Question: I was able to successfully install matplotlib; however, when I run my code, I don't get an error, but instead the Python icon bouncing over and over again.

I don't know if it has anything to do with
'''
from rcParamsSettings import *
'''
I don't have any idea what that is, but if I try to run it with that line uncommented out, I get
'''
ImportError: No module named rcParamsSettings
'''
Here's the code I'm trying to run:
'''
import pylab
#from rcParamsSettings import *
import random
def flipPlot(minExp, maxExp):
"""Assumes minExp and maxExp positive integers; minExp < maxExp
Plots results of 2**minExp to 2**maxExp coin flips"""
ratios = []
diffs = []
xAxis = []
for exp in range(minExp, maxExp + 1):
xAxis.append(2**exp)
for numFlips in xAxis:
numHeads = 0
for n in range(numFlips):
if random.random() < 0.5:
numHeads += 1
numTails = numFlips - numHeads
ratios.append(numHeads/float(numTails))
diffs.append(abs(numHeads - numTails))
pylab.title('Difference Between Heads and Tails')
pylab.xlabel('Number of Flips')
pylab.ylabel('Abs(#Heads - #Tails)')
pylab.plot(xAxis, diffs)
pylab.figure()
pylab.title('Heads/Tails Ratios')
pylab.xlabel('Number of Flips')
pylab.ylabel('#Heads/#Tails')
pylab.plot(xAxis, ratios)
random.seed(0)
flipPlot(4, 20)
'''
What do I need to do to get the code running?
: My experience with programming and Python is very limited; I'm just starting out.
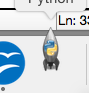
Answer: You need to use 'pylab.show()' otherwise nothing will come up.
See the example here: <URL>
(although you should avoid using 'from pylab import *', the way you import is fine.)
There are cases in 'MatPlotLib' where you do not want to show the graph. An example I have is designing a graph on a server using data collected by an automated process. The server has no screen and is only accessed by a terminal, and therefore trying to show a graph will result in an error as there is no 'DISPLAY' variable set (there is no screen to display to).
In this case it would be normal to save the figure somewhere using 'pylab.savefig()', and then maybe email it or use an ftp to send it somewhere it can be viewed.
Because of this 'MatPlotLib' will not implicitly show a graph and must be asked to show it.